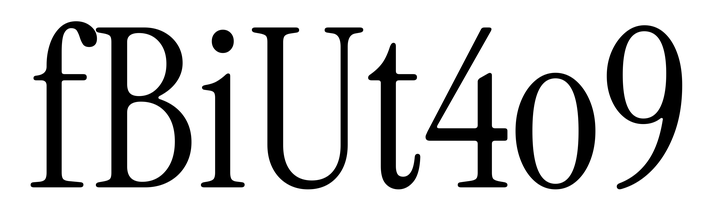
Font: InstrumentSerif-Regular